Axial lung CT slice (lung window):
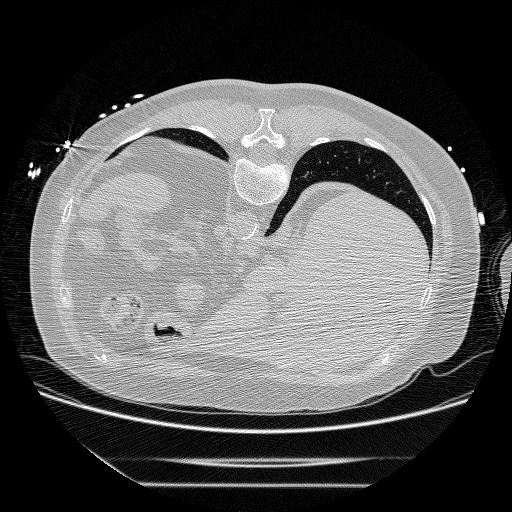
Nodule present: no